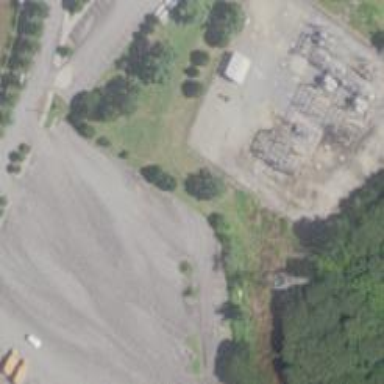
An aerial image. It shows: Distribution level power substation surrounded by fence.